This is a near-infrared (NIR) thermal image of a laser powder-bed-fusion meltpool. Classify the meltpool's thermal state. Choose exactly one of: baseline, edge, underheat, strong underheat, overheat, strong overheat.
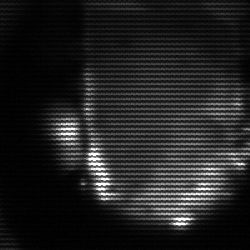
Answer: baseline